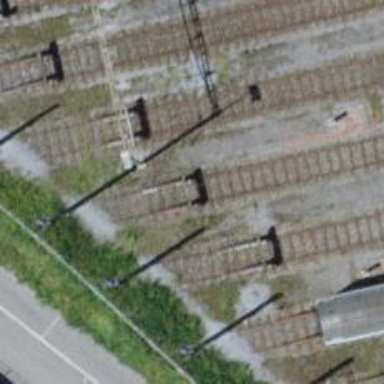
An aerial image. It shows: Railway buffer stop.